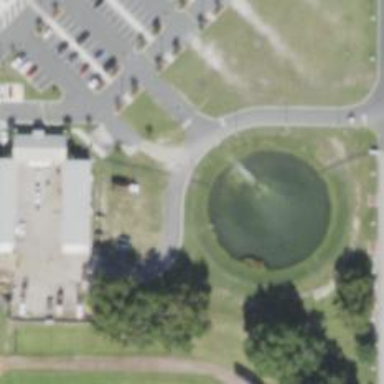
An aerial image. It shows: Pond surrounded by natural water basin.